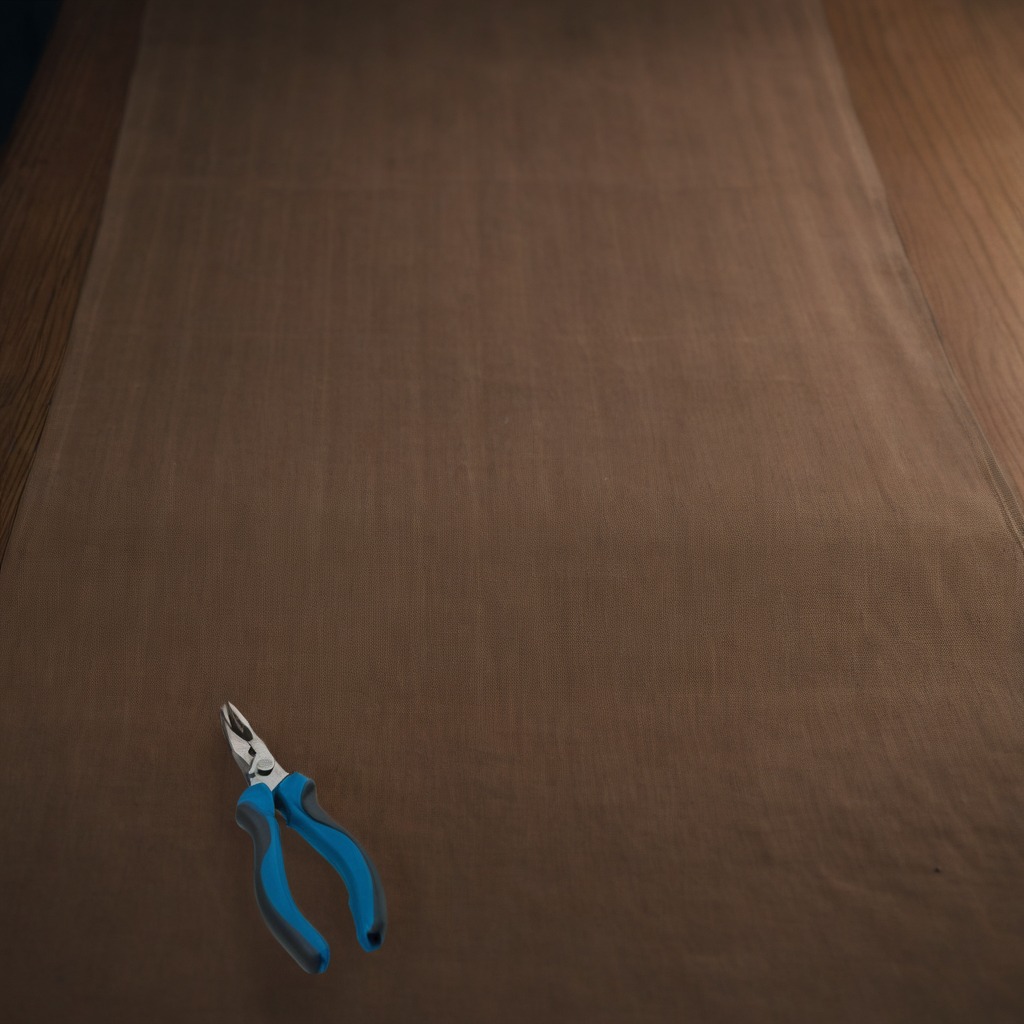
A plier lying on a wooden table.